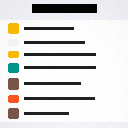
Screen state: on